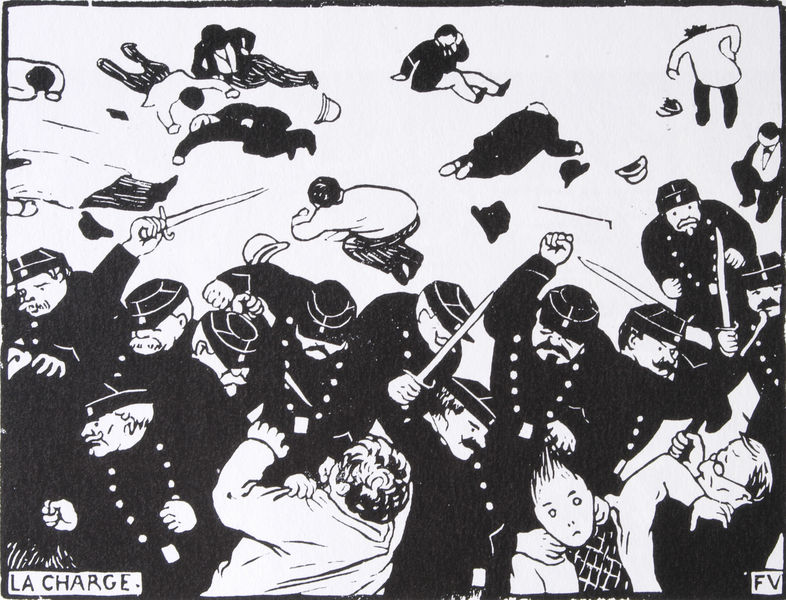
Titel: Der Polizeieinsatz
Künstler: Félix Vallotton
Standort: Zürich.
Institution: ETH Graphische Sammlung
Schlagwörter: dunkel, hand, kampf, mann, schatten, weiß, frauen, menschen, frankreich, frau, frisur, grau, haar, hell, hut, hüte, kopfbedeckungen, licht, männer, schmuck, schwarz, zeichnung, flächig, leute, menge, bart, jacke, kappe, kappen, mütze, mützen, kragen, leiche, mensch, tod, tot, toter, hände, signatur, haare, personen, person, kontrast, fliegen, kopfbedeckung, holzschnitt, schrift, vallotton, liegen, umrisse, valloton, kette, grafik, linien, sigantur, französisch, angst, gewalt, krieg, schlacht, soldaten, karikatur, felix, felix valotton, junge, knie, knöpfe, striche, umriss, flucht, tusche, aufruhr, kontur, hocken, druck, druckgraphik, schwarz   weiß, komik, comic, stich, titel, blanc, caricature, noir, festnahme, gendarmen, illustration, karrikatur, police, politik, polizei, polizisten, schwert, schwerter, streit, säbel, uniform, uniformen, waffen, zeitung, aufstand, bericht, brille, brutal, buchstabe, buchstaben, canne, chapeau, charge, demo, demonstrant, demonstranten, demonstration, durcheinander, faust, flic, fäuste, geballt, gemetzel, gendarm, humpeln, jacken, ketten, knien, konturen, la charge, leichen, obrigkeit, plakette, policier, prügeln, revolte, schlag, schlagstock, schlagstöcke, schläge, schlägerei, schriften, schwerte, soldat, strafe, strich, stöcke, tote, verletzt, verletzte, vverletzte, wachmann, wachmänner, waffe, getümmel, degen, gemenge, sebel, schlagen, épée, piktogramm, noir et blanc, gendarme, satyre, niederschlagen, fv, faist, la, épées, manifestation, gendarmes, policiers, matraque, pées, poignard, capo